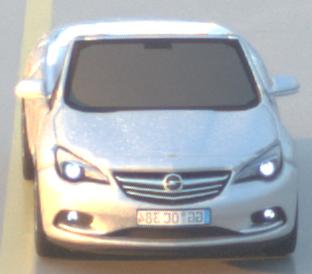
Make: Opel
Model: Cascada 1.4 Turbo
Detailed model: Cascada
Model produced from: 2013/03
Model produced until: 2015/01
Doors: 2
Color: white
Road condition: wet road
Daytime: sunrise or sunset
Contrast: medium contrast